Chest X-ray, AP view. Patient: 61 years old, sex M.
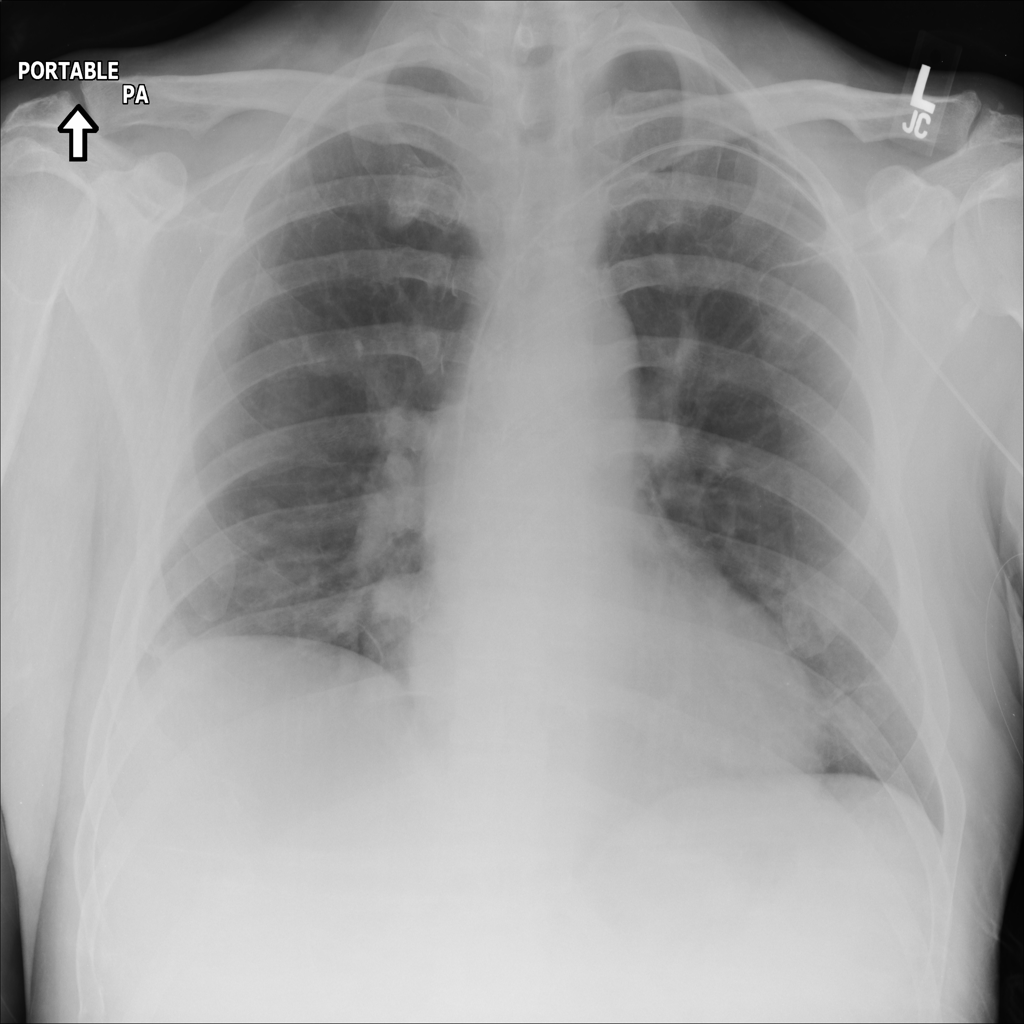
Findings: No Finding